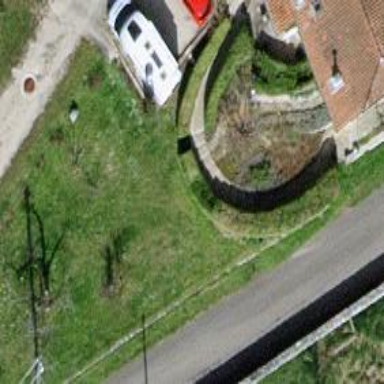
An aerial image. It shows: Hedge barrier.